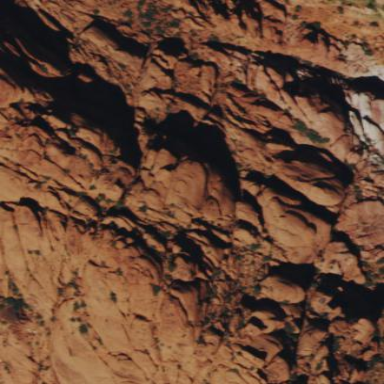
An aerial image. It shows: Red cliff in the natural landscape.